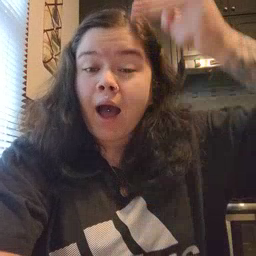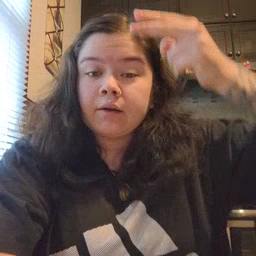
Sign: high